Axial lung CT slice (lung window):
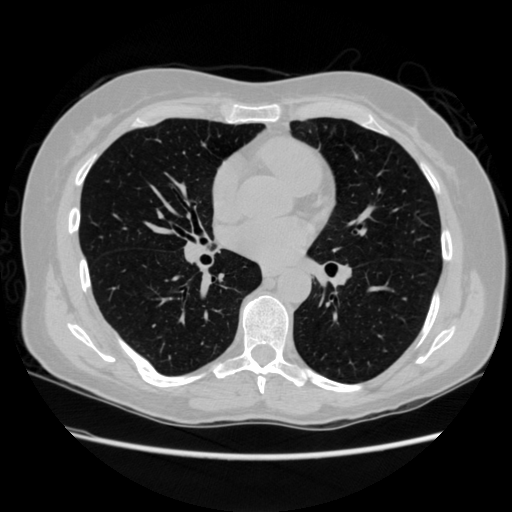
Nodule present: no